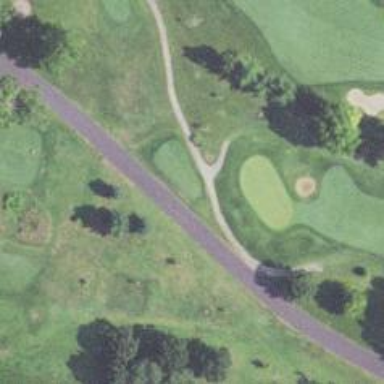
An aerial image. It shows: Path for both road and golf.